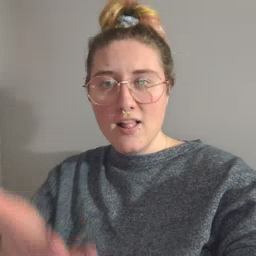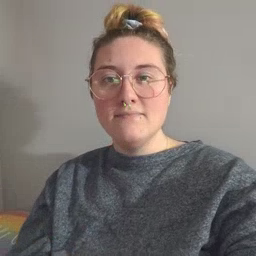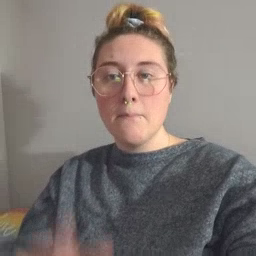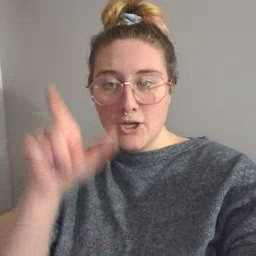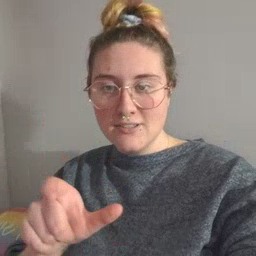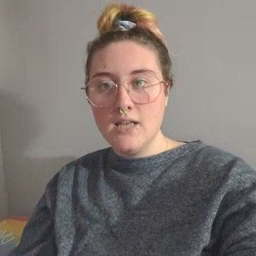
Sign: person